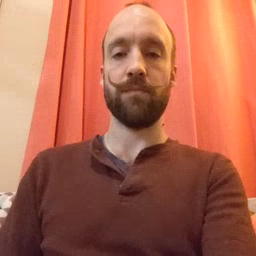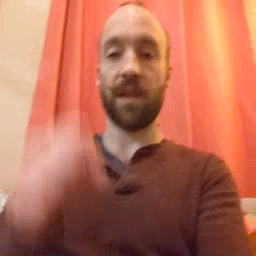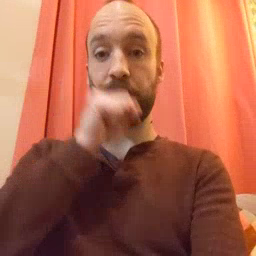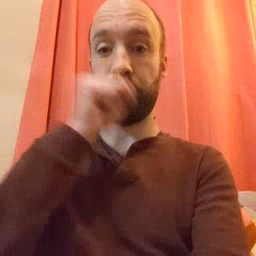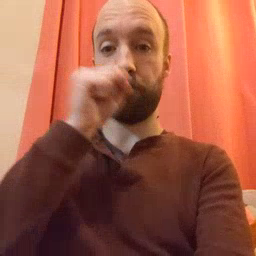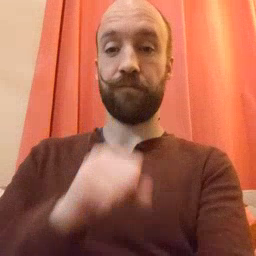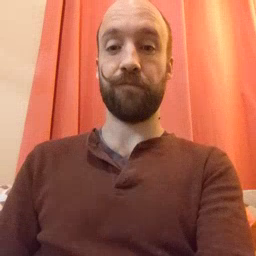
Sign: icecream